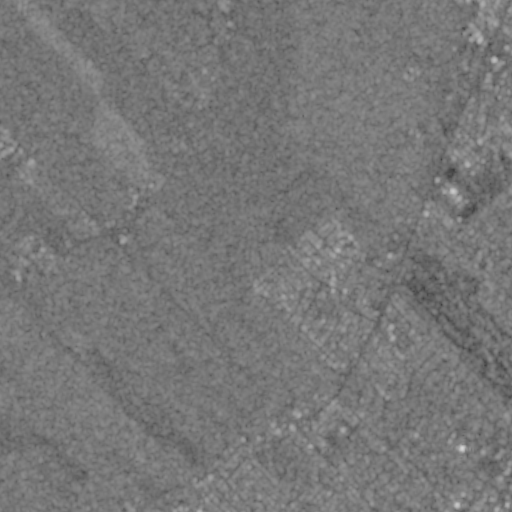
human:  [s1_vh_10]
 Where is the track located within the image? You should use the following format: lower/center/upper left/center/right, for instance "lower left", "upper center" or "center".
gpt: The track is located in the center right of the image.
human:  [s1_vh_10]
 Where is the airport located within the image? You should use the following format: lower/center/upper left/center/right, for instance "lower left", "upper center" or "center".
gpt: There is no airport in the image.

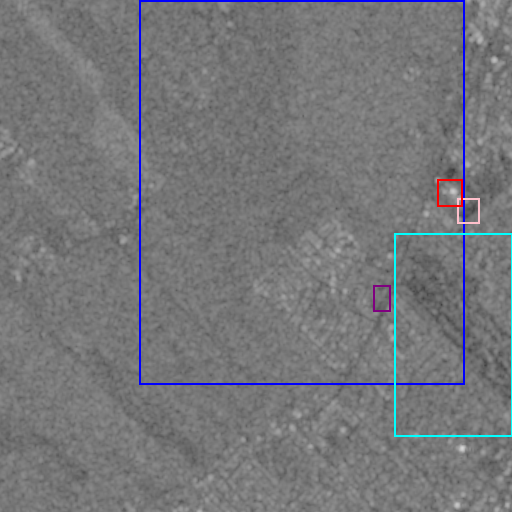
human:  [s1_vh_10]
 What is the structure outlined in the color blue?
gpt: The structure outlined in blue is a crop field.
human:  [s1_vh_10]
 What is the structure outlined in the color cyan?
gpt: The structure outlined in cyan is a park.
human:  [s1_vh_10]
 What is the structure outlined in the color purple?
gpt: The structure outlined in purple is a parking lot.
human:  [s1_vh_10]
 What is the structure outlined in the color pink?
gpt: The structure outlined in pink is a track.
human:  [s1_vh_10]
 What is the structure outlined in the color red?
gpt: The structure outlined in red is a building.
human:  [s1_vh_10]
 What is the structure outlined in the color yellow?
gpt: There is no yellow outline.